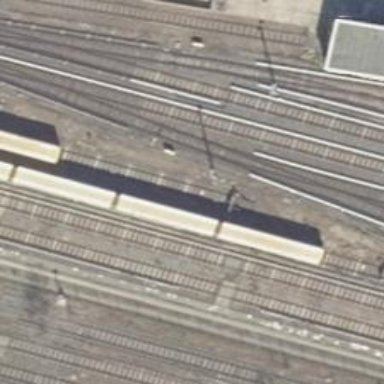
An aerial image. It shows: Electrified rail service yard.